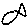
Label: fish